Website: crate-barrel
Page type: account-dashboard
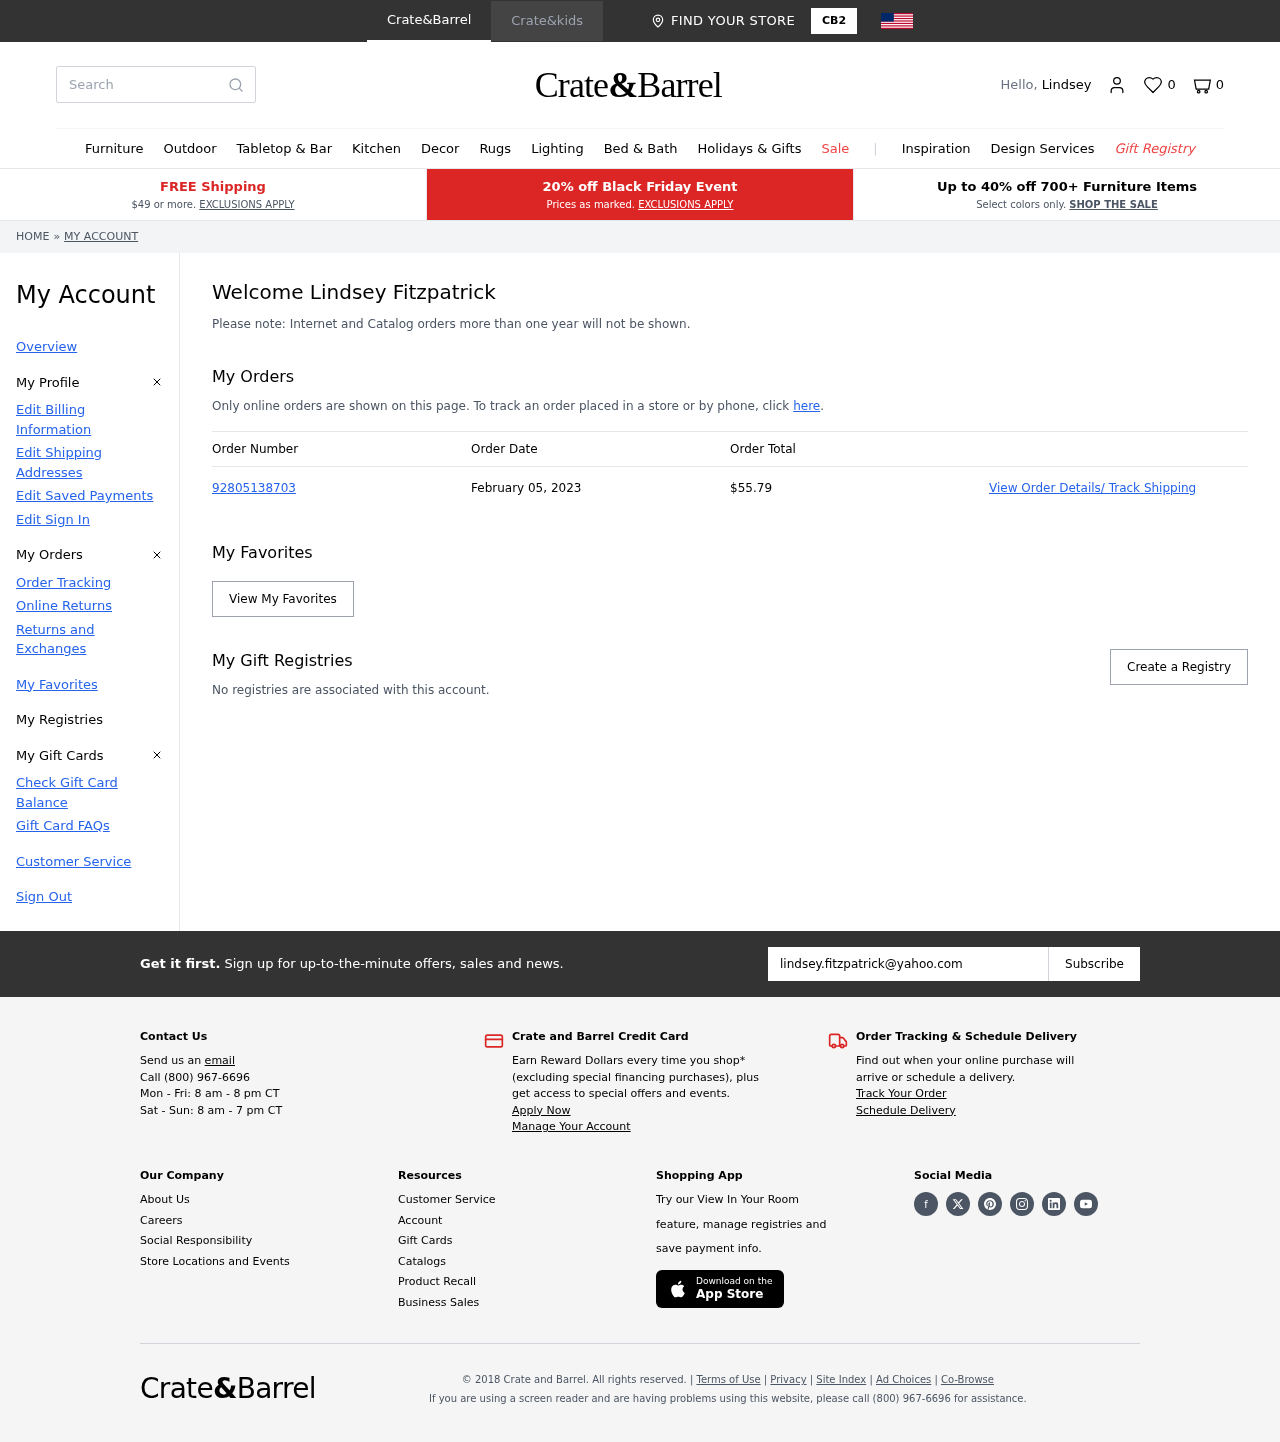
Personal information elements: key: PII_EMAIL
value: lindsey.fitzpatrick@yahoo.com
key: PII_FIRSTNAME
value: Lindsey
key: PII_FULLNAME
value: Lindsey Fitzpatrick
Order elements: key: ORDER_NUM_ITEMS
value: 0
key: ORDER_NUMBER
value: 92805138703
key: ORDER_DATE
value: February 05, 2023
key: ORDER_TOTAL
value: $55.79
Search elements: key: HEADER_SEARCH
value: Search
Other elements: key: FAVORITES_COUNT
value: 0